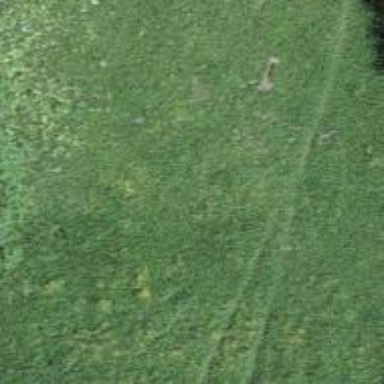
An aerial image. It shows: Unpaved path.